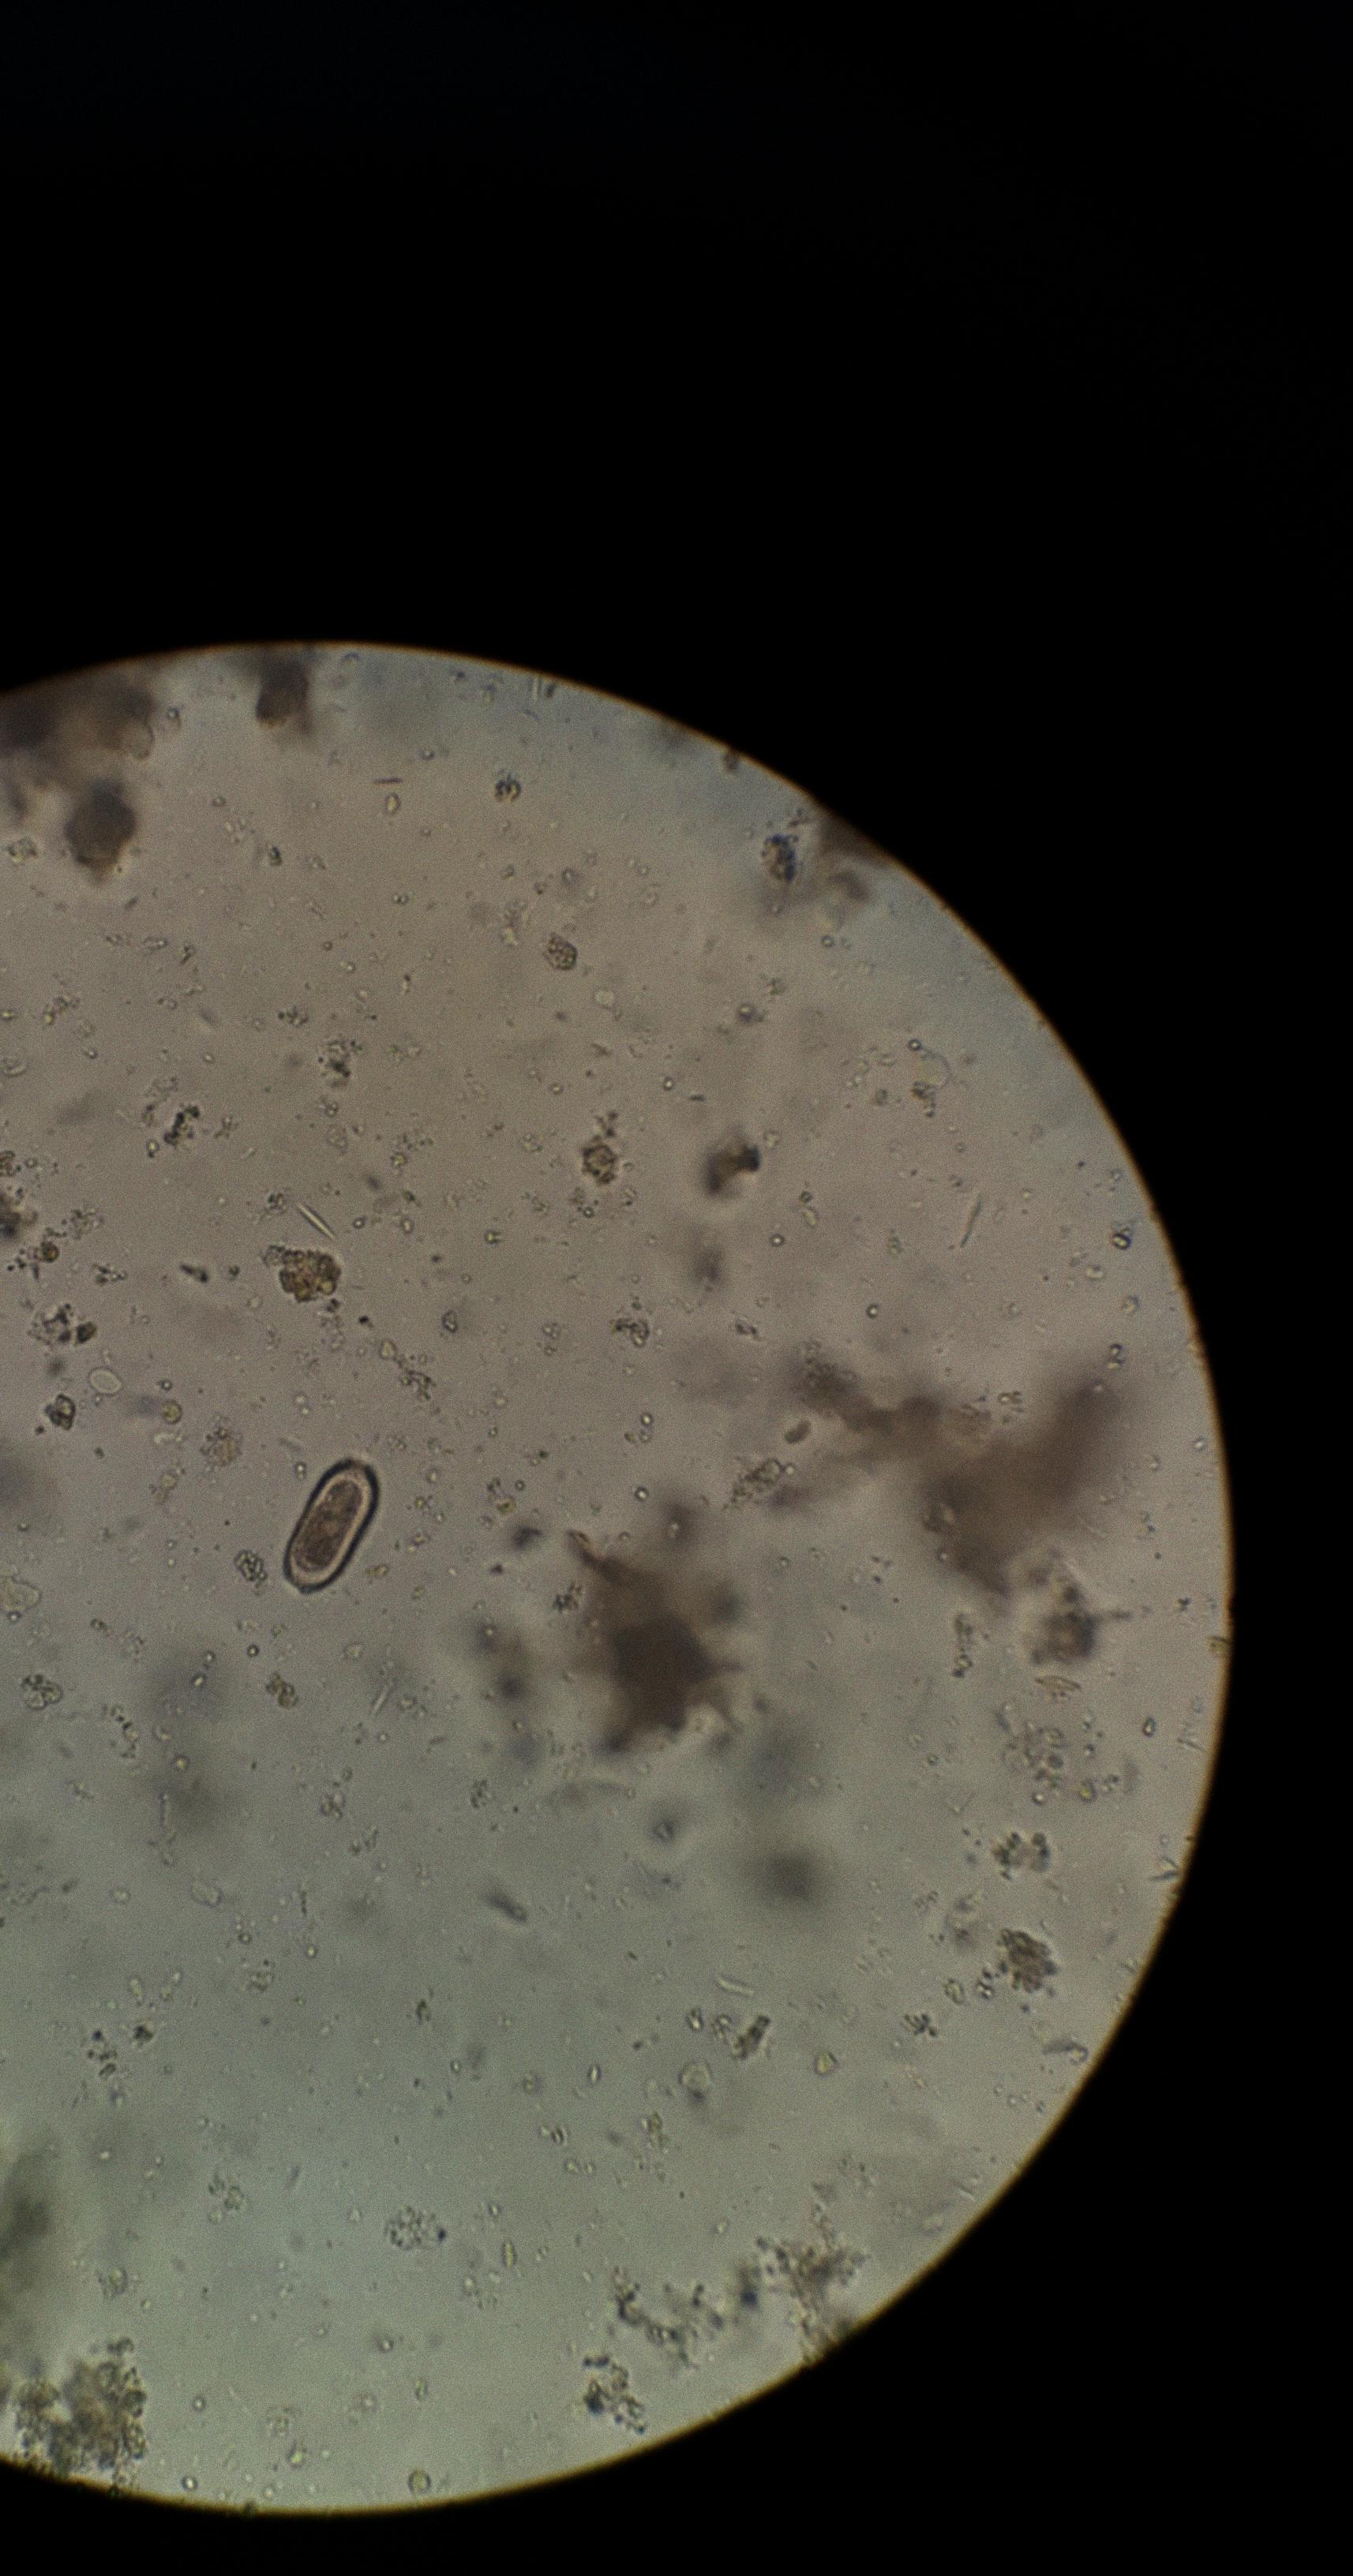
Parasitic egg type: Capillaria philippinensis